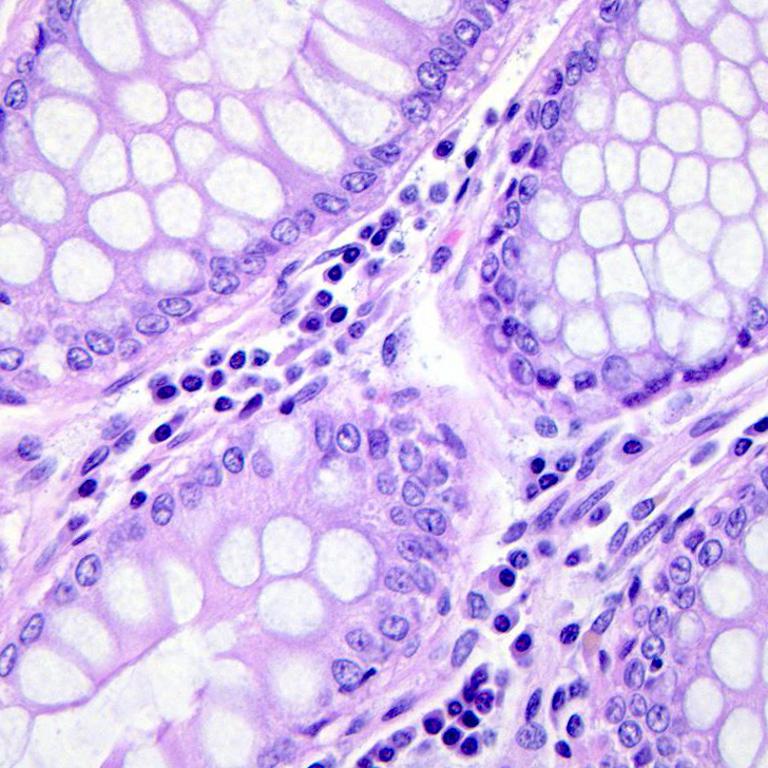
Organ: colon
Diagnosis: benign